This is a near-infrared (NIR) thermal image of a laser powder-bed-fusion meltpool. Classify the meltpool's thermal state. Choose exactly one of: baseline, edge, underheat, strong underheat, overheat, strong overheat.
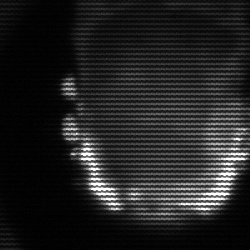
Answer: baseline